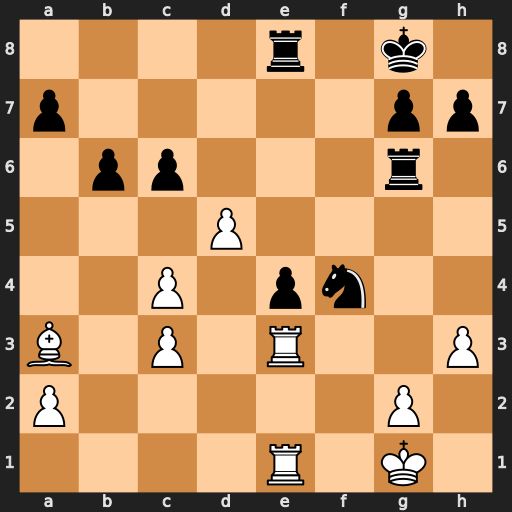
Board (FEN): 4r1k1/p5pp/1pp3r1/3P4/2P1pn2/B1P1R2P/P5P1/4R1K1
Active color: w
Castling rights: -
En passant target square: -
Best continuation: Rxe4 Rxe4 Rxe4